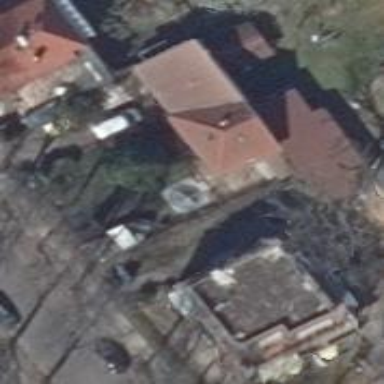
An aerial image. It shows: Detached building with hipped roof.